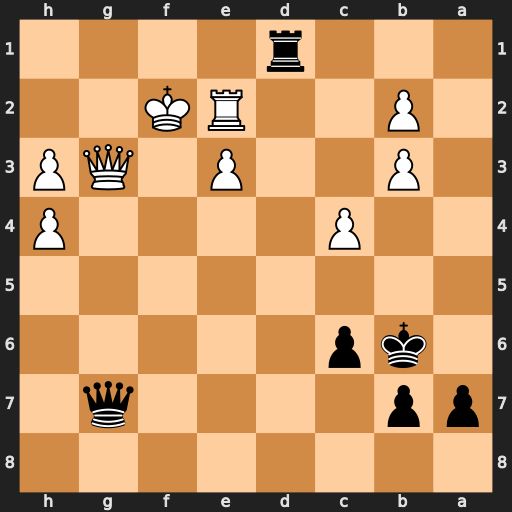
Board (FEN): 8/pp4q1/1kp5/8/2P4P/1P2P1QP/1P2RK2/3r4
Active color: b
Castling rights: -
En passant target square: -
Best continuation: Rf1+ Kxf1 Qxg3